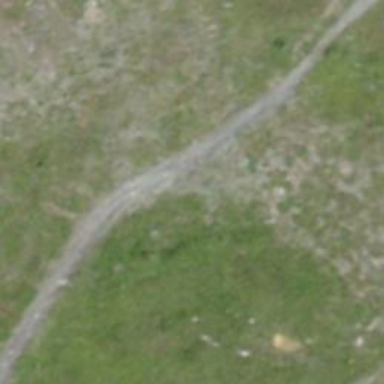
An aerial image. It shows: Unpaved path.